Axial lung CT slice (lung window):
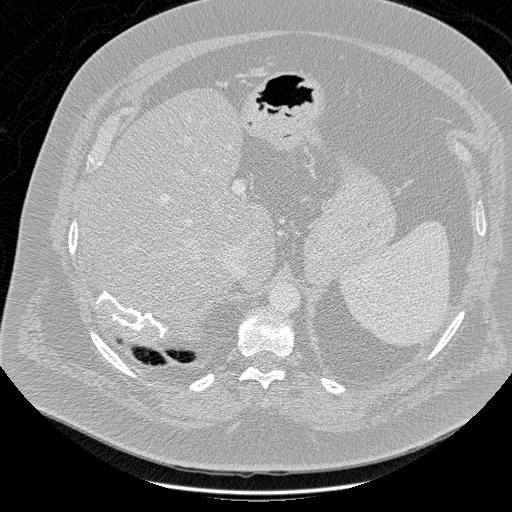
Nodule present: no